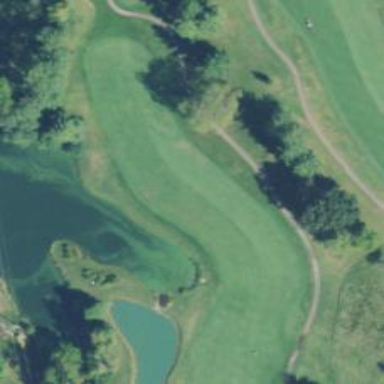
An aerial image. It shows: Golf hole.